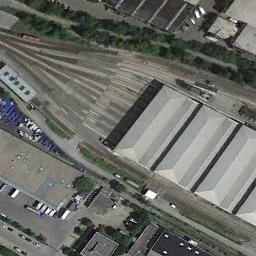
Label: railway_station